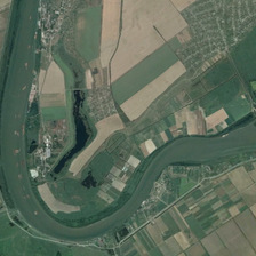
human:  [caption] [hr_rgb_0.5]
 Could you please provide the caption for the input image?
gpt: The river flows through

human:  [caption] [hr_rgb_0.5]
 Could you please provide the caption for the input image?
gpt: The river flows through the farmland.

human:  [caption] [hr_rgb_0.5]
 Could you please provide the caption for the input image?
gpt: The river runs through the farmland.

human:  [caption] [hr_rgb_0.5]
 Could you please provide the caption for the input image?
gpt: The river runs farmland.

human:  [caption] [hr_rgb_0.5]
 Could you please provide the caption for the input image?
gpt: The river passes through the farmland.